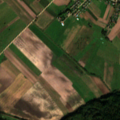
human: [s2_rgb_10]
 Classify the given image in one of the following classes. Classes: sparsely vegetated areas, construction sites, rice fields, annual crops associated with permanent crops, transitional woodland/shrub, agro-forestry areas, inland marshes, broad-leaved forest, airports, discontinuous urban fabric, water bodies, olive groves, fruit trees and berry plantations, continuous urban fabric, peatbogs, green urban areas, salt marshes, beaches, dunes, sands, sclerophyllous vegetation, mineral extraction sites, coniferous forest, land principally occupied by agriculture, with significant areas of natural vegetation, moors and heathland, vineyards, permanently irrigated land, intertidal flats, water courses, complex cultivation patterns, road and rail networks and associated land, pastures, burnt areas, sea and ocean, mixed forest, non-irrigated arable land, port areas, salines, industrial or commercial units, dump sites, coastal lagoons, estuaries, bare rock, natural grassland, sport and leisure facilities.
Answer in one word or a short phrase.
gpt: discontinuous urban fabric, non-irrigated arable land, pastures, complex cultivation patterns, coniferous forest, mixed forest